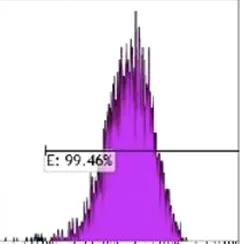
Flow cytometry plots from the dihydrorhodamine assay. PMA stimulated. Neutrophils from a normal control.
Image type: radiology (spect)